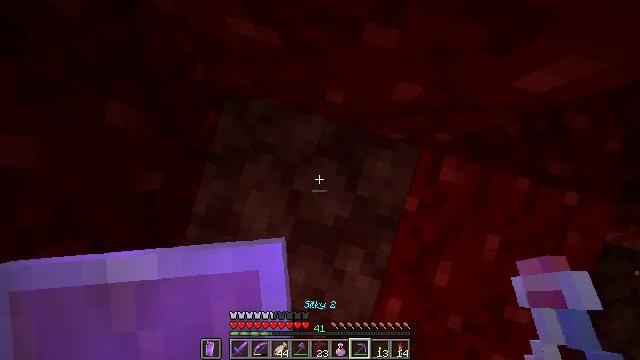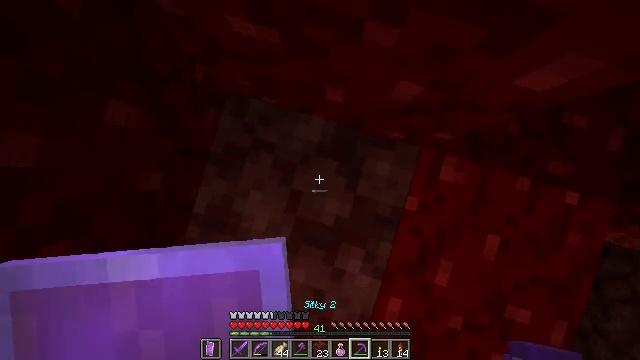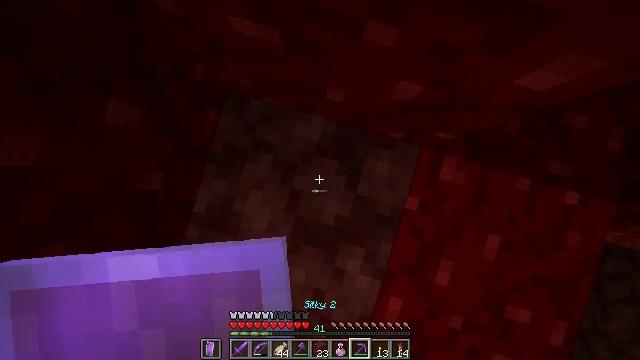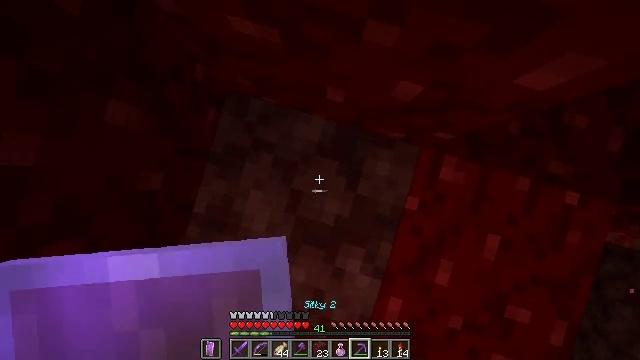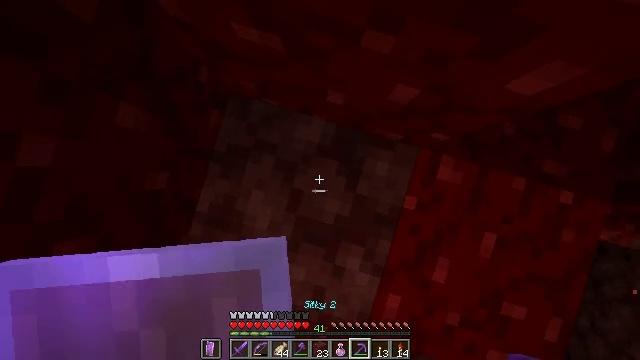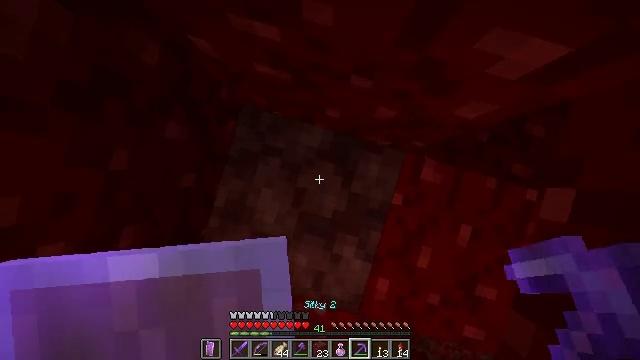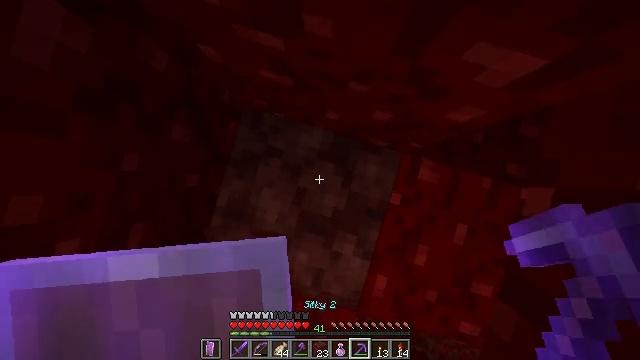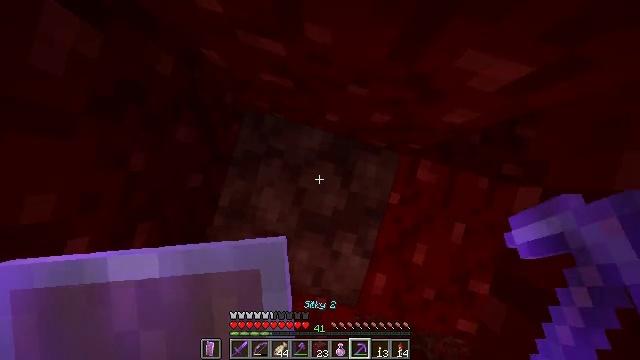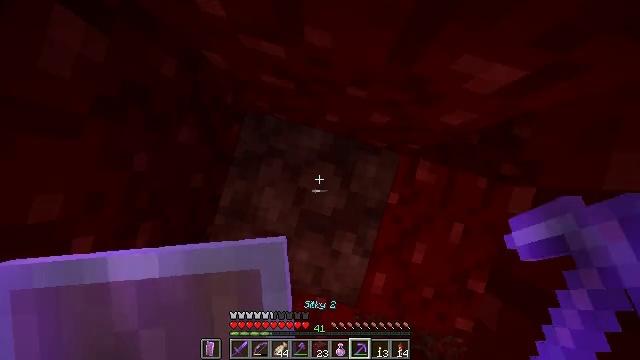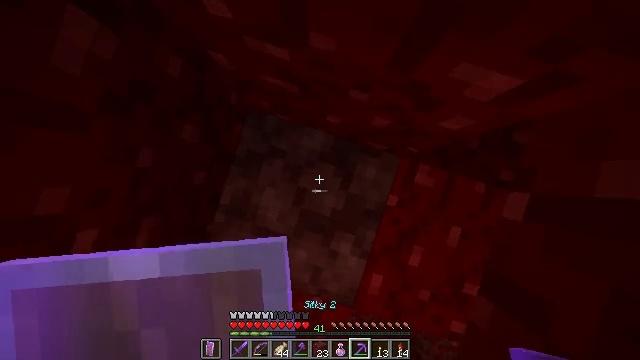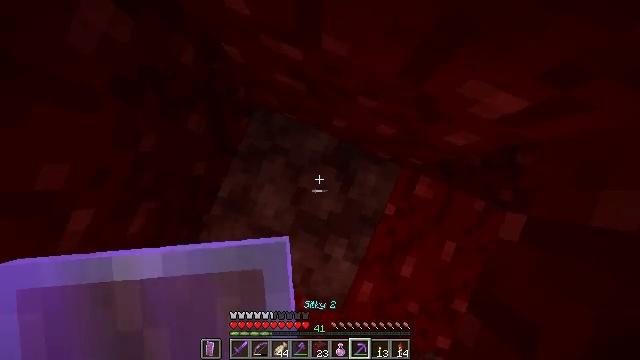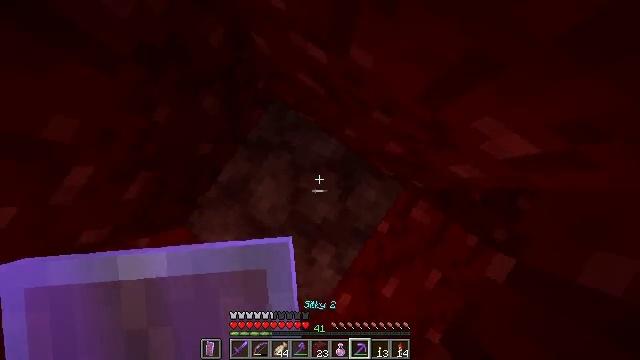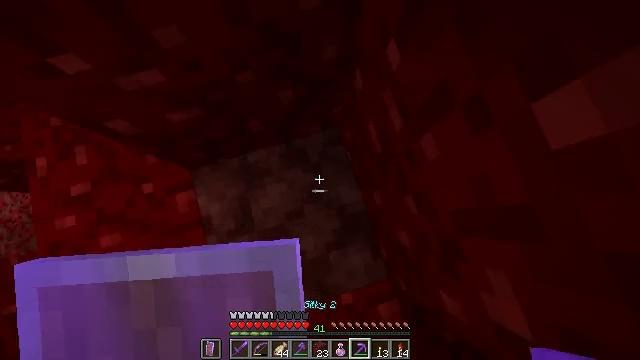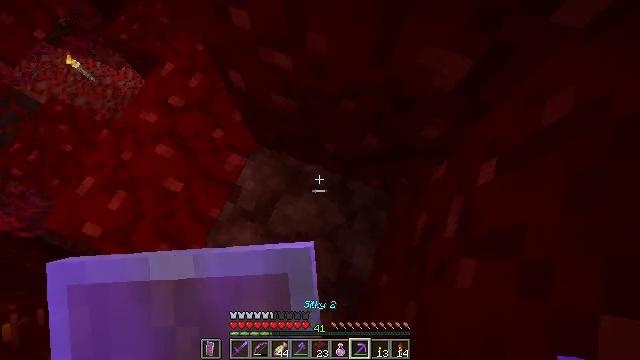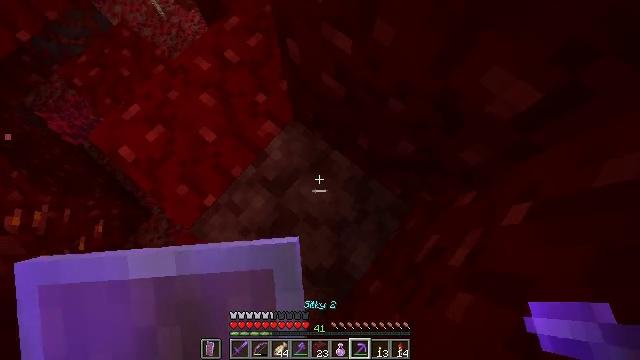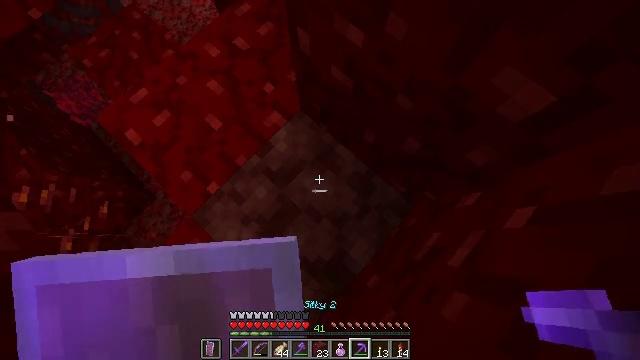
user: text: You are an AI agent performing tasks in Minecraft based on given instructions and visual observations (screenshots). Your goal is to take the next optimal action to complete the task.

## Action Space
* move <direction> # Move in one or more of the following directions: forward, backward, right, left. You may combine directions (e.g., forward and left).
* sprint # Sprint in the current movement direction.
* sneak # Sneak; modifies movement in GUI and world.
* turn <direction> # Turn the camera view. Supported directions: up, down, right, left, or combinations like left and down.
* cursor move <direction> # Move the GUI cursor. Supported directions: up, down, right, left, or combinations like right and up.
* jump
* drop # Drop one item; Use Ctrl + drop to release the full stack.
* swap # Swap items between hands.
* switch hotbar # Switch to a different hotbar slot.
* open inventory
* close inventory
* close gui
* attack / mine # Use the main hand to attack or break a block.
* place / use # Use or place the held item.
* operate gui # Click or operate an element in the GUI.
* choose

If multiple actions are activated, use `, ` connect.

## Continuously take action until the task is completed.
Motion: motion action
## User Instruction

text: Break the crimson stem to collect it.
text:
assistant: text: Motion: sneak
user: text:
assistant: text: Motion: sneak
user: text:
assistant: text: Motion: no_op
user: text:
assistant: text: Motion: no_op
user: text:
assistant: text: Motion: no_op
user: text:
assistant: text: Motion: no_op
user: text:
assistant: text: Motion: no_op
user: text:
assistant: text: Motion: no_op
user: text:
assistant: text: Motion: turn left
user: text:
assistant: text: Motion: turn left
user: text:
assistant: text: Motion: turn left
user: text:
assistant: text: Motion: turn left and up
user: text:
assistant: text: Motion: turn left and up
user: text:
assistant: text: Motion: turn left and down
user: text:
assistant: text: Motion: turn left and down
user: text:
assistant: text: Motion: no_op
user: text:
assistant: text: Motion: no_op
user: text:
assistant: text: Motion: no_op
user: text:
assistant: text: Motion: no_op
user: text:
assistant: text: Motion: no_op
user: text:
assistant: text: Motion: no_op
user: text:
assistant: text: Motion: move forward
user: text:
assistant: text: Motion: move forward
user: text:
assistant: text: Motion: move forward
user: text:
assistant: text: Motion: move forward
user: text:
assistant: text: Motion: move forward
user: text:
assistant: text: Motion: no_op
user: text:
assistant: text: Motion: no_op
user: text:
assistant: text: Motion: no_op
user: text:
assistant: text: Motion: no_op